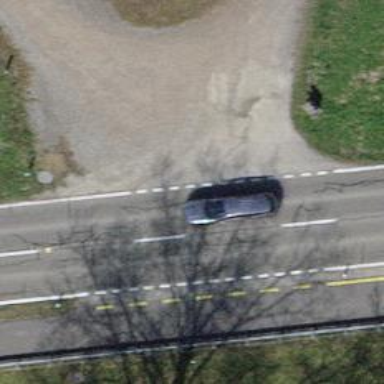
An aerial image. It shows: Primary road with asphalt surface.